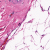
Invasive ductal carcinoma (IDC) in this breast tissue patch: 0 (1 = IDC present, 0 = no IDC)